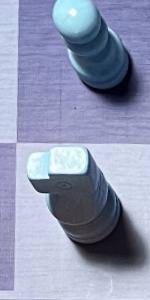
Label: Knight_White